Field crop: maize
Growth stage: 2
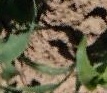
Species: maize